Question: I am trying to implement a two-ways binding between 'DataGrid' and 'Collection'.
What I want is delete a item in my 'Collection' will automatically cause the 'DataGrid' items been removing, Is there any possibility to make it ?
What I done so far is :
The code for item of my Collection.
'''
[XmlRoot("configitem")]
public class ConfigItem : INotifyPropertyChanged
{
private bool bDelete = false;
[XmlAttribute("name")]
public string Name { get; set; }
[XmlAttribute("value")]
public string Value { get; set; }
public bool ToBeDelete {
get
{
return bDelete;
}
set
{
bDelete = value;
OnPropertyChanged("ToBeDelete");
}
}
[XmlAttribute("description")]
public string Description { get; set; }
public event PropertyChangedEventHandler PropertyChanged;
private void OnPropertyChanged(string propertyName)
{
if (PropertyChanged != null)
PropertyChanged(this, new PropertyChangedEventArgs(propertyName));
}
}
'''
The XAML code is :
'''
<DataGrid.Columns>
<DataGridTemplateColumn>
<DataGridTemplateColumn.Header>
<CheckBox Content="All" x:Name="chkAll" Click="chkAll_Click" />
</DataGridTemplateColumn.Header>
<DataGridTemplateColumn.CellTemplate>
<DataTemplate>
<CheckBox Name="chkSelect" IsChecked="{Binding ToBeDelete,
Mode=TwoWay, UpdateSourceTrigger=PropertyChanged}" Margin="15 2 0 0" Click="chkSelect_Click" />
</DataTemplate>
</DataGridTemplateColumn.CellTemplate>
</DataGridTemplateColumn>
<DataGridTextColumn Width="2*" Binding="{Binding Name}" ClipboardContentBinding="{x:Null}" Header="ConfigName"/>
<DataGridTextColumn Width="2*" Binding="{Binding Value}" ClipboardContentBinding="{x:Null}" Header="ConfigValue"/>
<DataGridTextColumn Width="6*" Binding="{Binding Description}" ClipboardContentBinding="{x:Null}" Header="Description"/>
</DataGrid.Columns>
'''

When I clicked the check box in first column.
The 'PropertyChanged' event will be fired. This will make the value change to the collection item.And It worked.
When I click delete button. I try to delete the specified items from the current binding collection. The collection item are deleted. But Why the grid row for them weren't removed?
'''
public void Delete()
{
List<ConfigItem> TobeRemovedList = configs.Where(x => x.ToBeDelete.Equals(true)).ToList();
TobeRemovedList.ForEach(x => configs.Remove(x));
}
'''
Should I need to call bind again in delete button so that the DataGrid know the collection changed?
If what I did is far away from the best practice. Please kindly tell me how. Thanks.
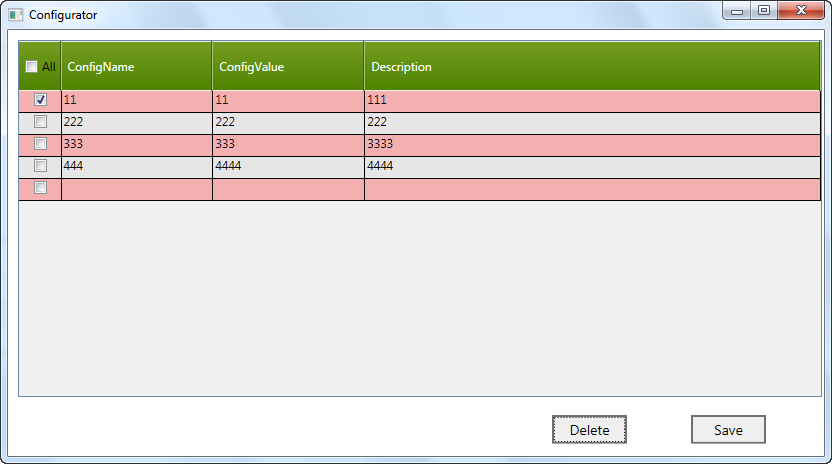
Answer: Yes there is. You need to use 'ObservableCollection<T>' as opposed to 'List<T>' because latter doesn't supports change notifications. So data binding engine will not know that your list has changed and thus it can't update the 'DataGrid'.
Also you need to keep the 'ObservableCollection<T>' as a field, not as a local variable creating new again and again.